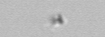
Label: detritus